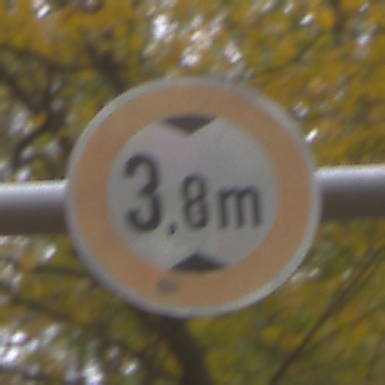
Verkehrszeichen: TatsaechlicheHoehe
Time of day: Midday
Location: Outdoor (Nature)
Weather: Overcast
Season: NotSpecified
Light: Natural